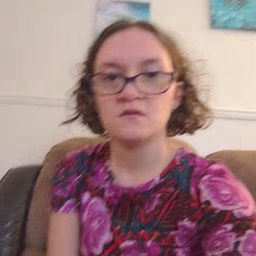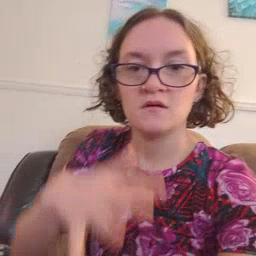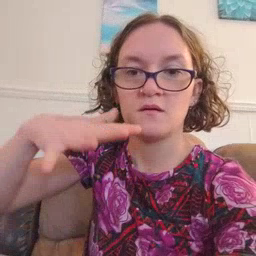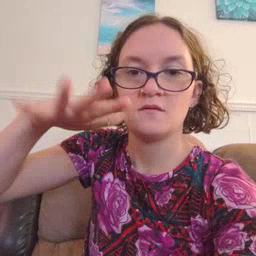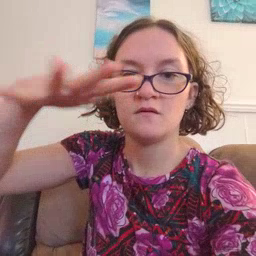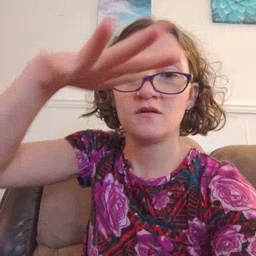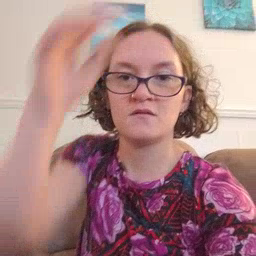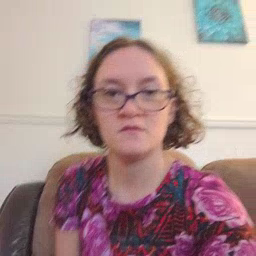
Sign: helicopter